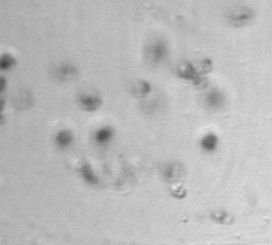
Label: Phaeocystis